【题型】解答题　【知识点】解析几何　【难度】easy
已知抛物线$\Gamma: y^2 = 4x$，动直线$l$经过定点$P(a,b)$且与抛物线交于$A$、$B$两点.

(1) 写出抛物线$\Gamma$的焦点坐标和准线方程.

(2) $a = 2$，$b = 0$时，求线段$AB$的长度的最小值.

(3) 若抛物线上存在一定点$D$，使得以$AB$为直径的圆恒过点$D$，求$a$、$b$满足的关系式.
【解答】
【详解】
(1) 根据抛物线标准方程可得：焦点坐标为$(1,0)$，准线方程为$x = -1$.

(2) 直线$AB$必不垂直于$y$轴，所以设$AB$的方程为$x = my + 2$，$A\left(\dfrac{y_1^2}{4},y_1\right)$，$B\left(\dfrac{y_2^2}{4},y_2\right)$，

所以$y_1,y_2$是方程$y^2 = 4(my + 2)$的两根，化简得$y^2 - 4my - 8 = 0$，

所以$\Delta = 16m^2 + 32 > 0$，$y_1 + y_2 = 4m$，$y_1y_2 = -8$；

则$|AB| = \sqrt{1 + m^2}|y_1 - y_2| = \sqrt{(1 + m^2)(16m^2 + 32)} = 4\sqrt{m^4 + 3m^2 + 2} \ge 4\sqrt{2}$，

当且仅当$m = 0$时等号成立。所以线段$AB$长度的最小值为$4\sqrt{2}$.

(3) 设$D\left(\dfrac{y_0^2}{4},y_0\right)$，直线$AB$必不垂直于$y$轴，所以设$AB: x = m(y - b) + a$，$A\left(\dfrac{y_1^2}{4},y_1\right)$，$B\left(\dfrac{y_2^2}{4},y_2\right)$，

$y_1,y_2$是方程$y^2 - 4my + 4mb - 4a = 0$的两根，

所以$y_1 + y_2 = 4m$，$y_1y_2 = 4mb - 4a(*)$；

由题意$\overrightarrow{DA} \cdot \overrightarrow{DB} = \left(\dfrac{y_1^2}{4} - \dfrac{y_0^2}{4},y_1 - y_0\right) \cdot \left(\dfrac{y_2^2}{4} - \dfrac{y_0^2}{4},y_2 - y_0\right) = 0$恒成立，

所以$\left(\dfrac{y_1^2}{4} - \dfrac{y_0^2}{4}\right)\left(\dfrac{y_2^2}{4} - \dfrac{y_0^2}{4}\right) + (y_1 - y_0)(y_2 - y_0) = 0$，

化简得$(y_1 + y_0)(y_2 + y_0) + 16 = 0$，

将$(*)$式代入即$y_0^2 + 4my_0 + 4mb - 4a + 16 = 0$对于一切实数$m$恒成立，

所以$\begin{cases} y_0 = -b \\ y_0^2 = 4a - 16 \end{cases}$。因此$b^2 = 4a - 16$.

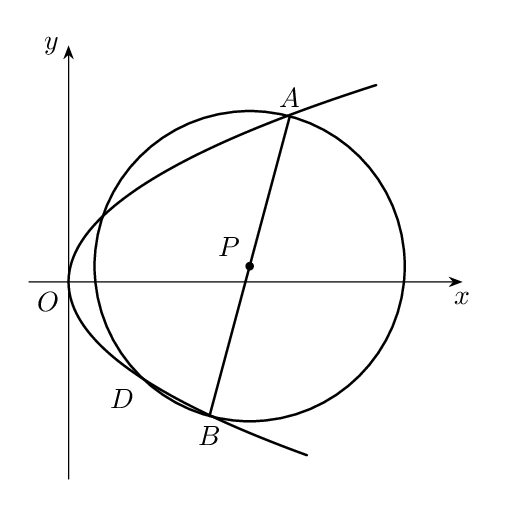